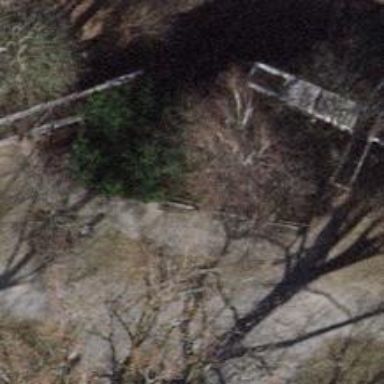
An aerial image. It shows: Bench.